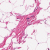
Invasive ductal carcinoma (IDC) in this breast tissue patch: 0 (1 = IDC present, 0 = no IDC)